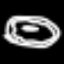
Label: donut